Question: I am trying to do the following.
aaaaa.BBBBB - to add New Line after the (.)
aaaaaBBBBB - to add New Line when see a Caps letter.
aaaaa12345 - to add a space when there is a digit (Output: aaaaa 12345)
12345aaaaa - to add a space when there is a letter after the digit (Output: 12345 aaaaa)
> Client asked about the 21year planPlease follow up at1234567Client asked about the 21 year plan**(new line)** Please
follow up at 1234567Client asked about the 21 year planPlease follow up at <PHONE>.
How do I recognize the pattern and also do a specific replacement be it adding or ?
Here is the code I use currently:
'''
Function SplitCaps(strIn As String) As String
Dim objRegex As Object
Set objRegex = CreateObject("vbscript.regexp")
With objRegex
.Global = True
.Pattern = "([a-z])([A-Z0-9])"
SplitCaps = .Replace(strIn, "$1 $2")
End With
End Function
'''

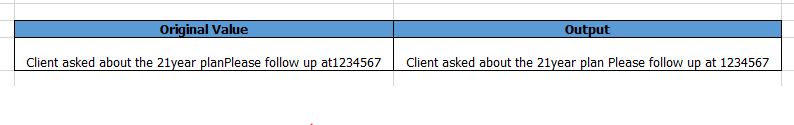
Answer: You can use two regex replacements. The first one to add spaces between '0a' and 'a0' (between a number and a lowercase letter), and a second to create the newline between 'aA' and 'a.A'.
1. ([a-z])([0-9])|([0-9])([a-z]) and replace with $1$3 $2$4
2. ([a-z])\.?([A-Z]) and replace with $1
$2
3. If you want a period added at the end use $ and replace with \.
Try this code:
'''
Function SplitCaps(strIn As String) As String
Dim objRegex As Object
Set objRegex = CreateObject("vbscript.regexp")
Dim result As String
With objRegex
.Global = True
.Pattern = "([a-z])([0-9])|([0-9])([a-z])"
result = .Replace(strIn, "$1$3 $2$4")
End With
With objRegex
.Global = True
.Pattern = "([a-z])\.?([A-Z])"
result = .Replace(result, "$1
$2")
End With
SplitCaps = result
End Function
'''